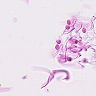
Metastatic tissue present: no